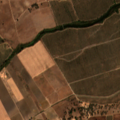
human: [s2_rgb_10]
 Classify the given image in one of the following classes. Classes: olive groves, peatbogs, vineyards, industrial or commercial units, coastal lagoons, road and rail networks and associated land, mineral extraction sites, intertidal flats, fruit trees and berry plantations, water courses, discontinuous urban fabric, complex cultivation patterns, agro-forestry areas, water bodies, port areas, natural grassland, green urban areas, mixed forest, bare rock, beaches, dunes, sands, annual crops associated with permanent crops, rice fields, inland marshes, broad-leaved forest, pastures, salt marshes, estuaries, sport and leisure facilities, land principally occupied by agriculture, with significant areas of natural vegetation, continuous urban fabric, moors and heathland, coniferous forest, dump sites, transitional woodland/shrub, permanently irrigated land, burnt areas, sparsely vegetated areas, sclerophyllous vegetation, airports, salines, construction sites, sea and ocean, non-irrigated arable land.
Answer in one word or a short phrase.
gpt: non-irrigated arable land, olive groves, pastures, annual crops associated with permanent crops, agro-forestry areas